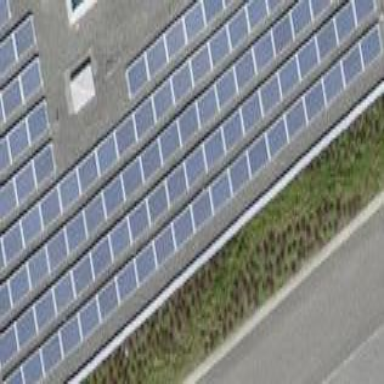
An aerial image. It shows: Solar power generator with photovoltaic panels.